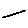
Label: line